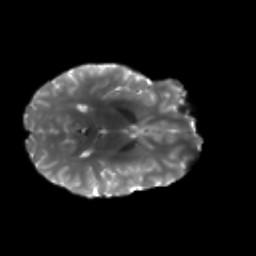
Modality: T2w
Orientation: axial
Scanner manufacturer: siemens
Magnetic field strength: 3 T
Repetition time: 4.16 s
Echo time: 0.0806 s